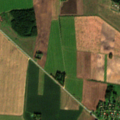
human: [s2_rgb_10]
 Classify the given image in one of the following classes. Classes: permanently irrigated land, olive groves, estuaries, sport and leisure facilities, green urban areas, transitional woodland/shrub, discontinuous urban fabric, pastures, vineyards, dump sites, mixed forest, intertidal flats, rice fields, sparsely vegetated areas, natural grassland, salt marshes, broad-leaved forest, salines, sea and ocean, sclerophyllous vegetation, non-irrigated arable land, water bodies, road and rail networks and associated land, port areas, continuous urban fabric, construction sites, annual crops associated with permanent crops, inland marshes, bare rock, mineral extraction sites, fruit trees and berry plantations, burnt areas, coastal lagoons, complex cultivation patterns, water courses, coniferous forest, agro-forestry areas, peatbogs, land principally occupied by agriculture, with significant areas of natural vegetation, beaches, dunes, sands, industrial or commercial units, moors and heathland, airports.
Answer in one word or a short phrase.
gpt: discontinuous urban fabric, non-irrigated arable land, land principally occupied by agriculture, with significant areas of natural vegetation